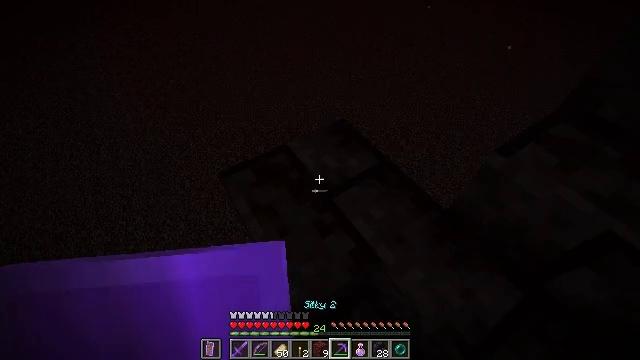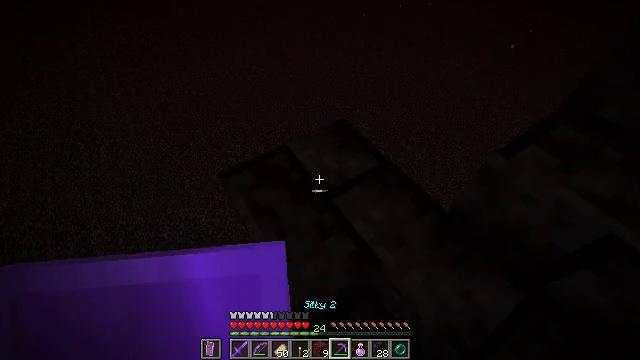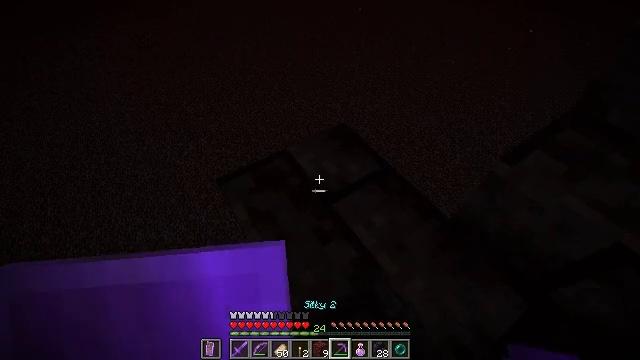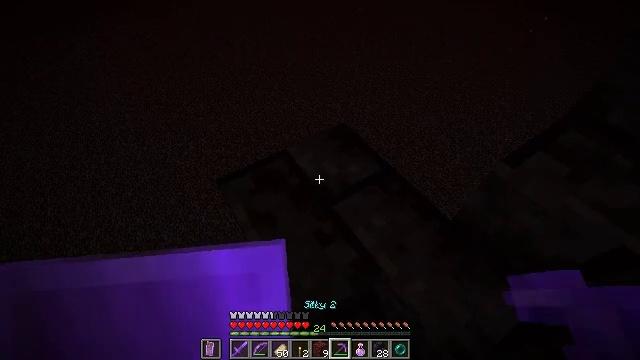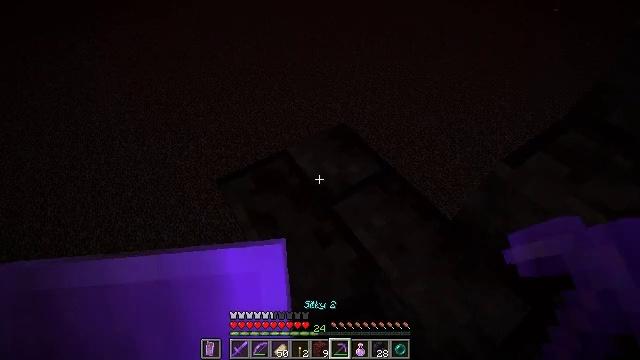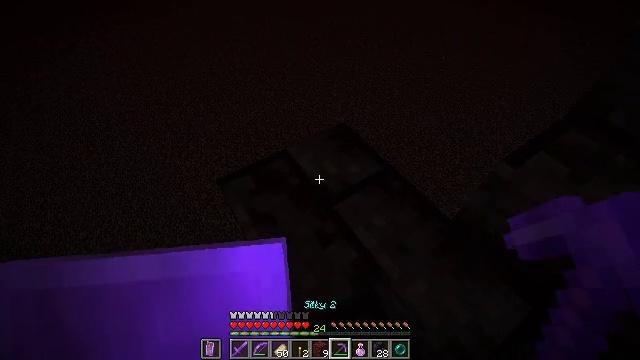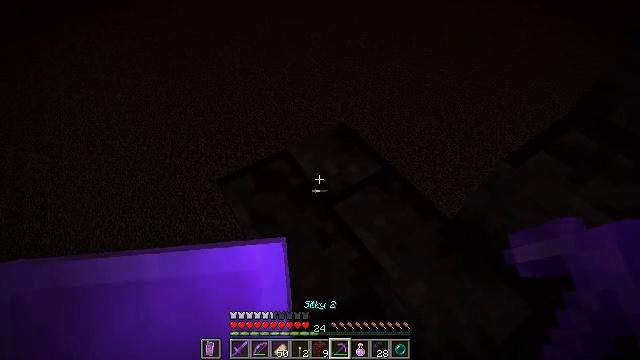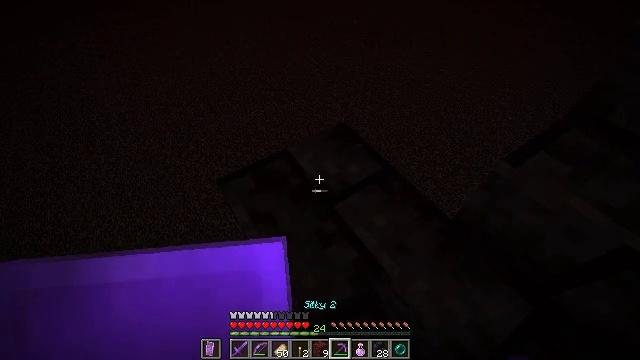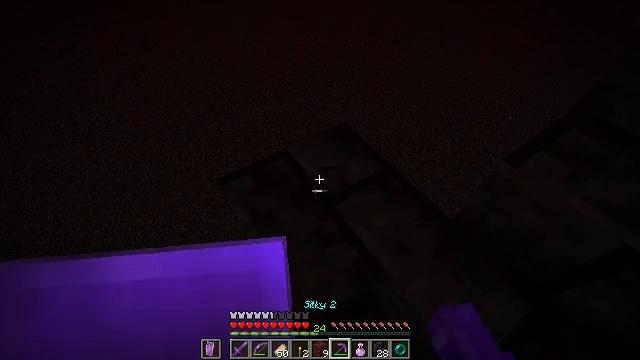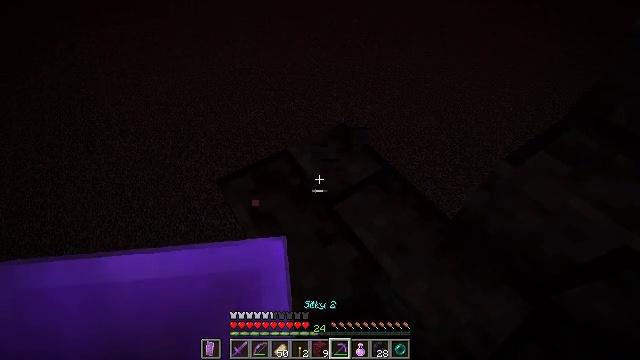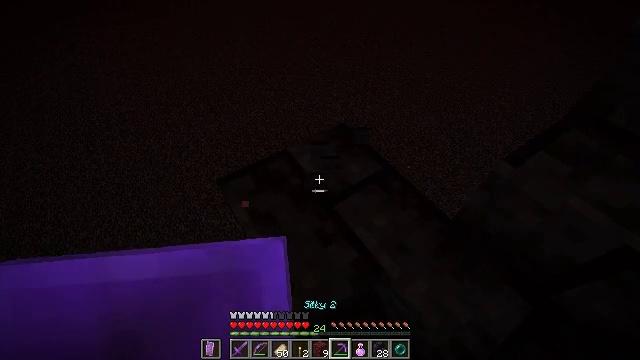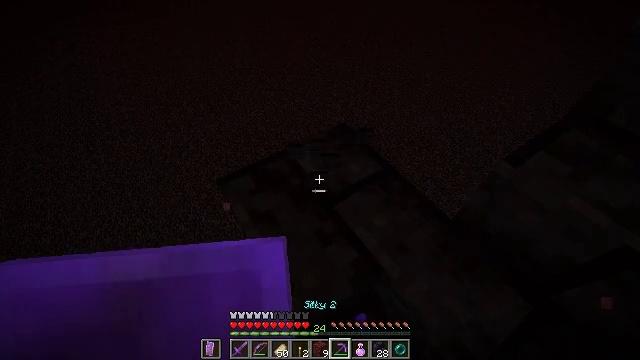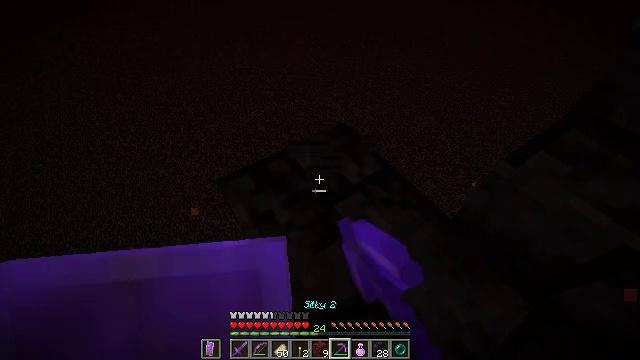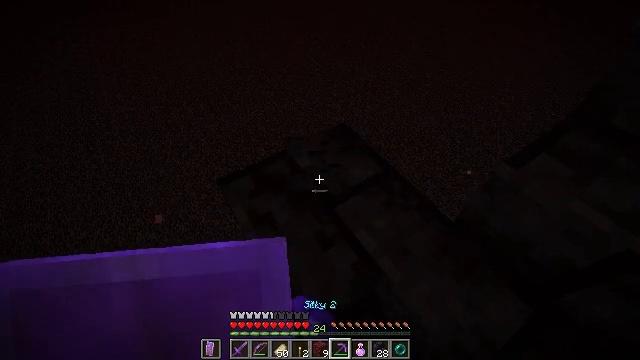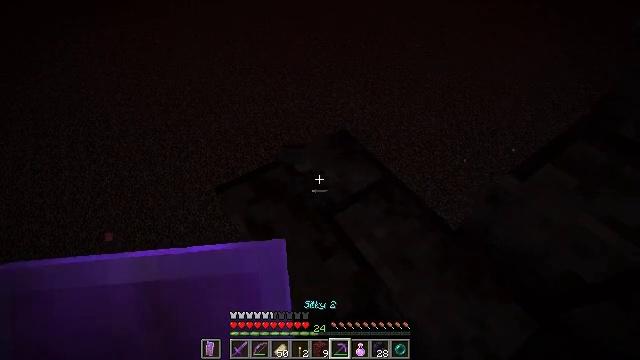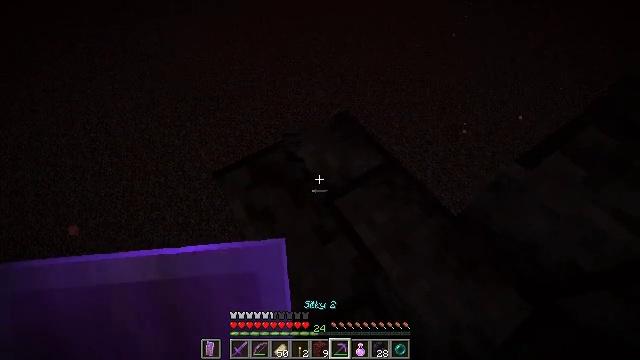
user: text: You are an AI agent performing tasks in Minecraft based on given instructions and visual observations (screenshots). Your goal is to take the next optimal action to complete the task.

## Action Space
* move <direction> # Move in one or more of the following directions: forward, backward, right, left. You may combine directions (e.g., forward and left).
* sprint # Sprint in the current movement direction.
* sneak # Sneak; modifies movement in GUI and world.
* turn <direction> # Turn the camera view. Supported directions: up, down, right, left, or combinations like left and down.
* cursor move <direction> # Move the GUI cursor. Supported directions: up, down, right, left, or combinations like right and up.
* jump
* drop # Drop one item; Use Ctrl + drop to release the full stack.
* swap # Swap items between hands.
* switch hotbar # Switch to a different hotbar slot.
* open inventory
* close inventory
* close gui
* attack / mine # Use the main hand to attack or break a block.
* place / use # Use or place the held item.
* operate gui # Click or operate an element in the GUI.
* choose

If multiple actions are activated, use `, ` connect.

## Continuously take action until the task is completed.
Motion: motion action
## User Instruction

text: Break the polished blackstone brick stairs.
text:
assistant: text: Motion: sneak
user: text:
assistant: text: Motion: sneak
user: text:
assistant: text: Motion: sneak
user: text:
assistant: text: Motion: sneak
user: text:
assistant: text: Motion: sneak
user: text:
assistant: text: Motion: sneak
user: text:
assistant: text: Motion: sneak, attack / mine
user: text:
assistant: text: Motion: sneak, attack / mine
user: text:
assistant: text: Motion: sneak, attack / mine
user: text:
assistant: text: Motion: sneak, attack / mine
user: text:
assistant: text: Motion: sneak, attack / mine
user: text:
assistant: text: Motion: sneak, attack / mine
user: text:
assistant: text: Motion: move forward, sneak
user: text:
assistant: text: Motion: move forward, sneak
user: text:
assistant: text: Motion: move forward, sneak, turn down
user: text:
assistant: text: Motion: move forward, sneak, turn down
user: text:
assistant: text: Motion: move forward, sneak, turn down
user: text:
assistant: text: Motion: move forward, sneak, turn down
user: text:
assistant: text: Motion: move forward, sneak, attack / mine
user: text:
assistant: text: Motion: move forward, sneak, attack / mine
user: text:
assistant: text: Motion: sneak, attack / mine
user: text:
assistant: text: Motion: sneak, attack / mine
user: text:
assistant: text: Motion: sneak, attack / mine
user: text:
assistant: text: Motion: sneak, attack / mine
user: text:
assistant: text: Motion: sneak, attack / mine